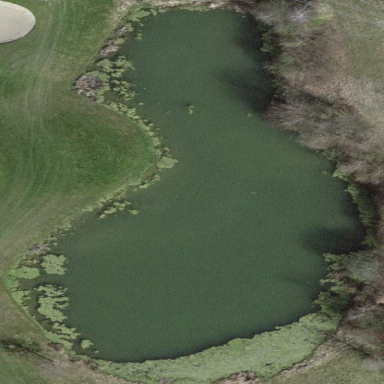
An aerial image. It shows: Water hazard on golf course. The hazard is natural water feature.